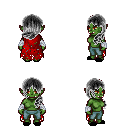
a pixel art fantasy rpg character, female body template, orc, green skin, red tattered cape, teal pants, gray left-swept hairstyle, white cloth bandages, black slippers, four views (front, back, left, right), 2x2 character sprite sheet, small pixel art, hard edges, no anti-aliasing